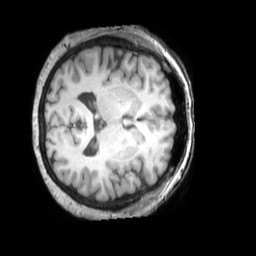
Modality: T1w
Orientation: axial
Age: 50
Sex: female
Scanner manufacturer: philips
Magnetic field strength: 3 T
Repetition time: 0.009878 s
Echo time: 0.004592 s